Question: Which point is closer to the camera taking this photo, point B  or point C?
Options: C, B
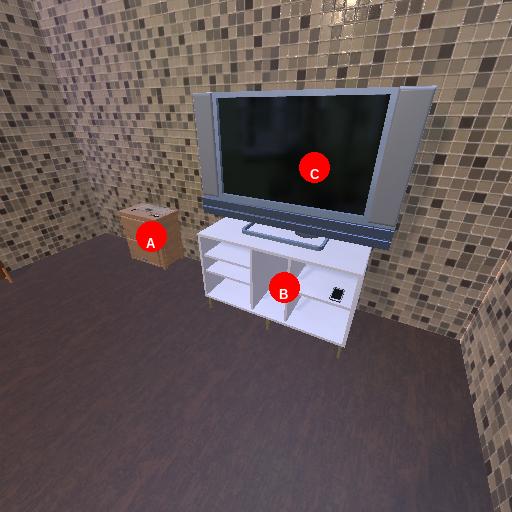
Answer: C